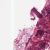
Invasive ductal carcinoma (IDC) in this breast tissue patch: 0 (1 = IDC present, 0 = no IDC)